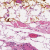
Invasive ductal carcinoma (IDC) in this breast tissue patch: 0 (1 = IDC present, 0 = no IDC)